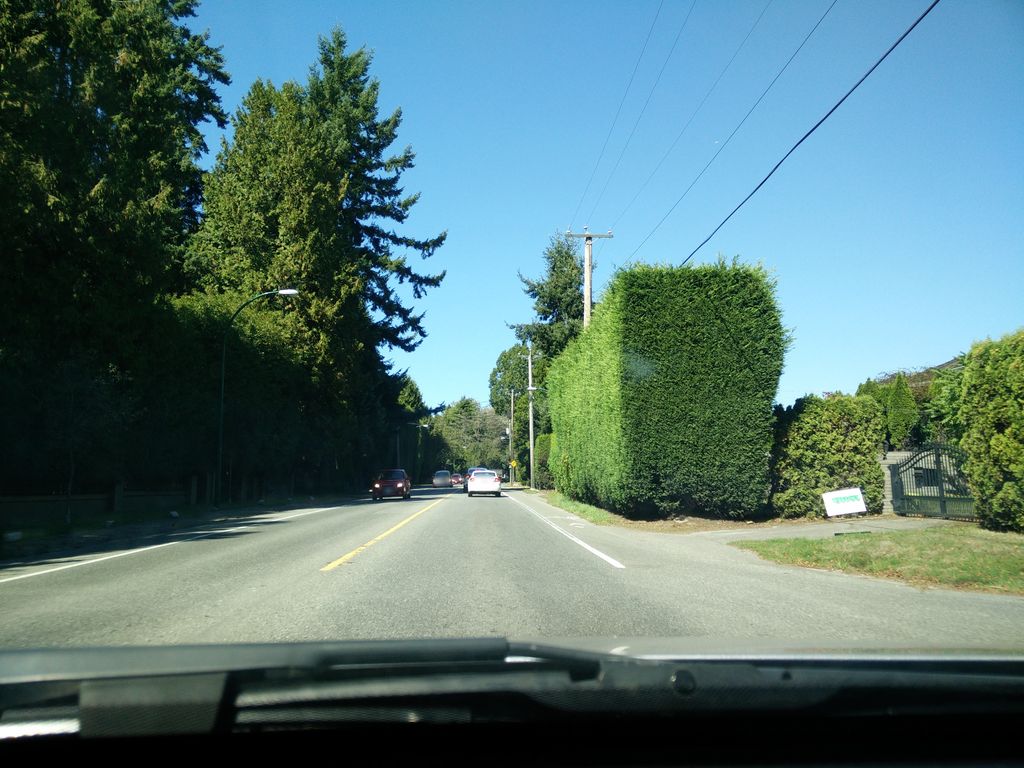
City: vancouver